Brain MRI, t1w sequence, axial 2D slice.
Patient: age 25, sex F, weight 78 kg, height 1.78 m
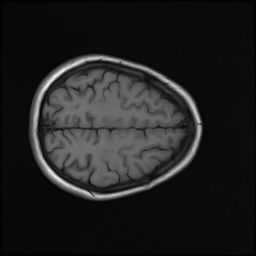